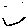
Label: smiley face